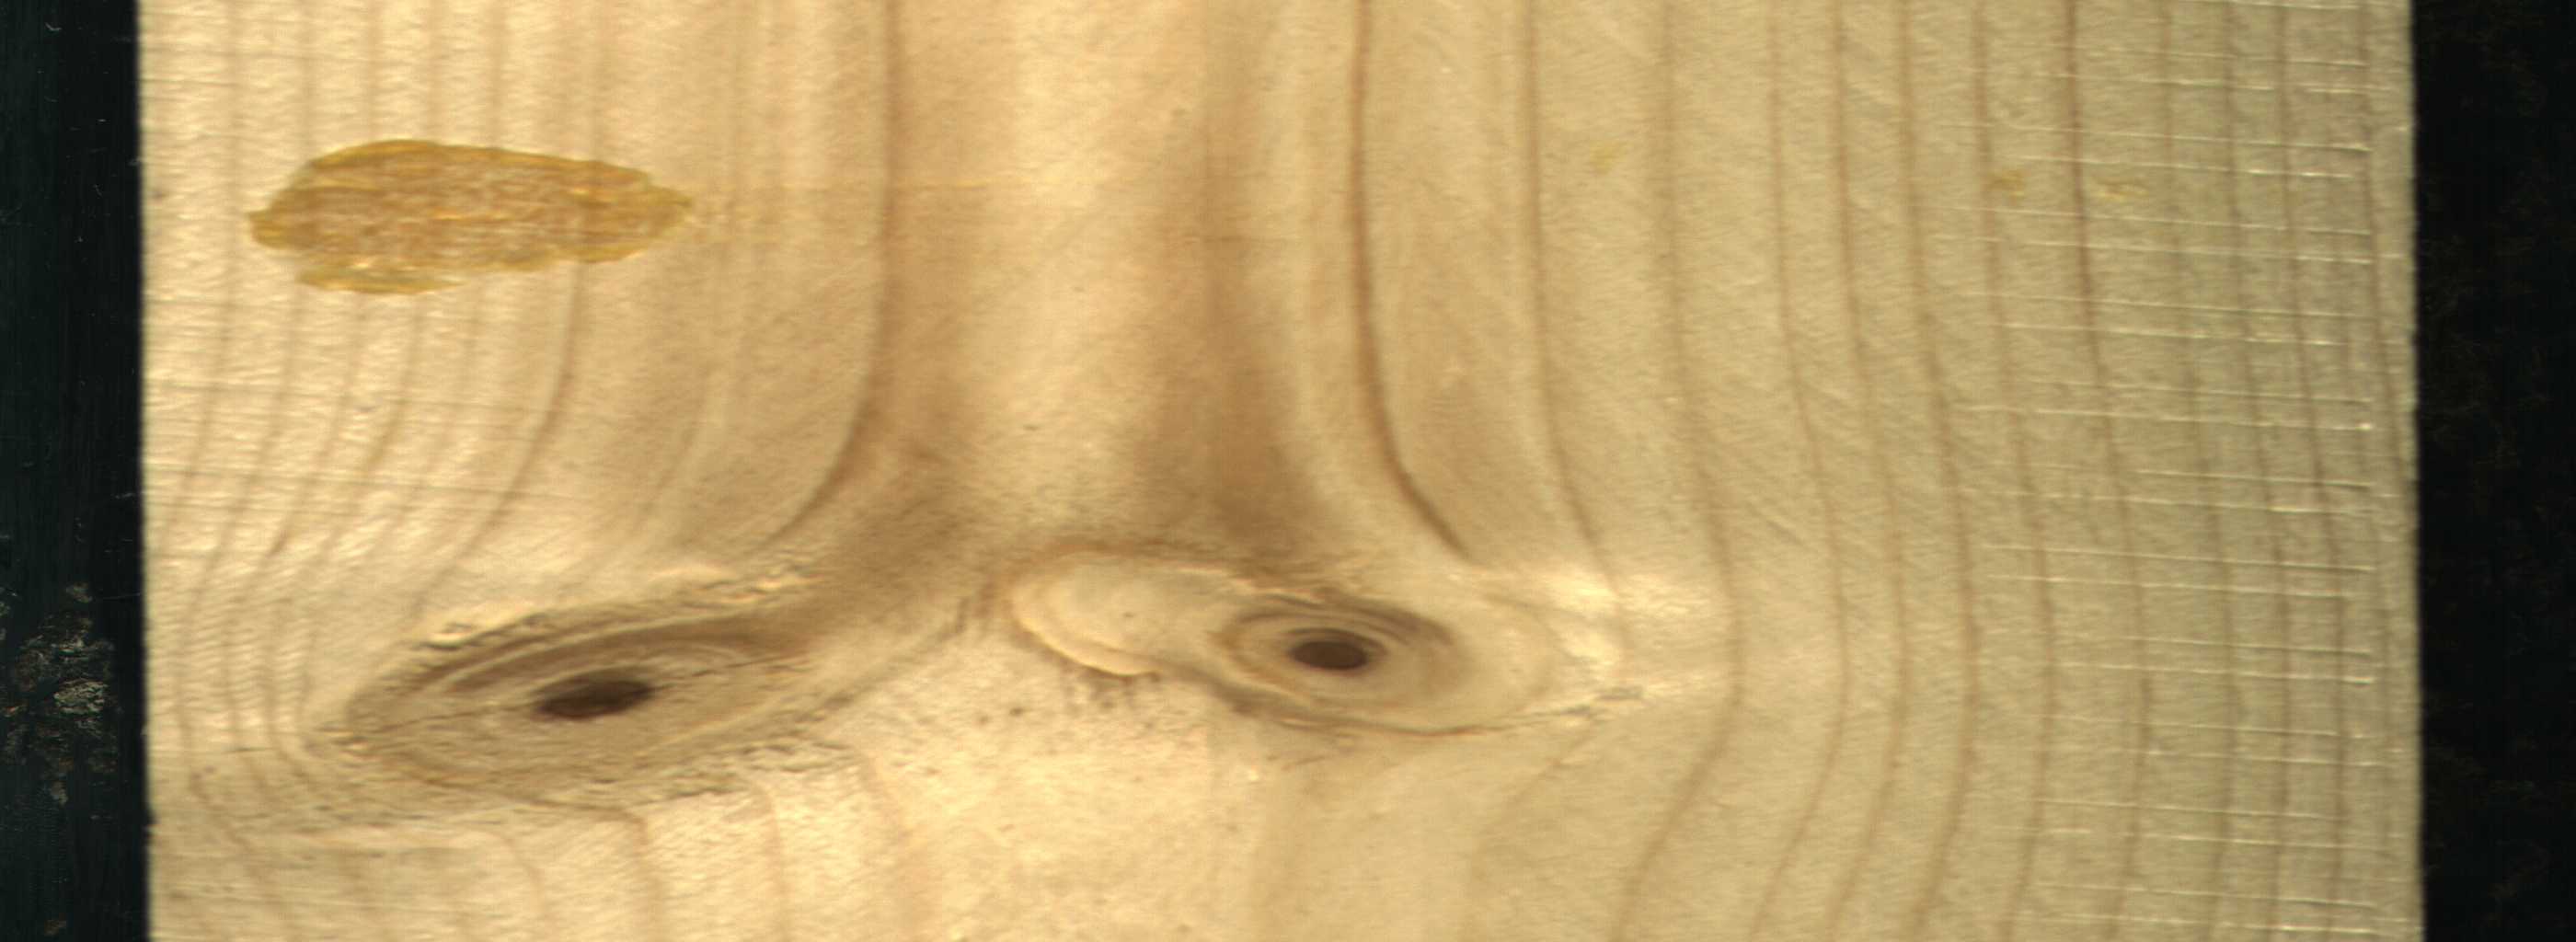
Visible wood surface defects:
resin
Live_Knot
Live_Knot